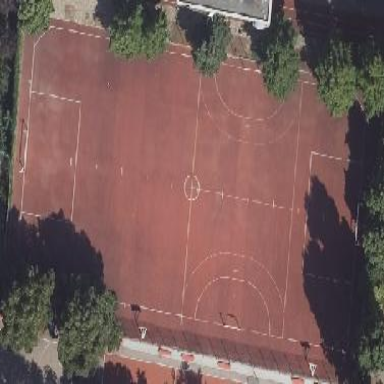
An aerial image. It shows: Multi-sport pitch for soccer and basketball activities.